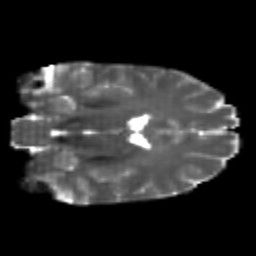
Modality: T2w
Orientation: coronal
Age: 26
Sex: male
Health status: healthy
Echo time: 0.074 s